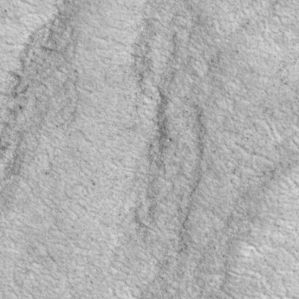
Label: non_frost